Pattern: ColorJitter
Description: Randomly change the brightness, contrast, saturation, and hue of an image.
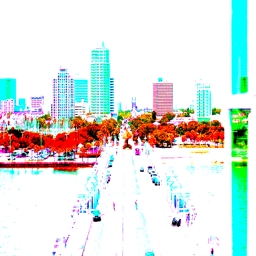
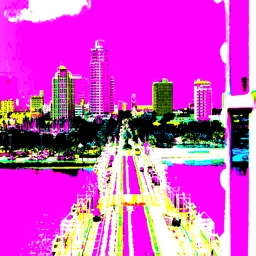
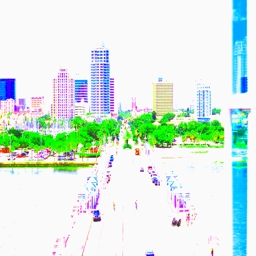
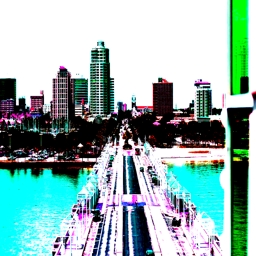